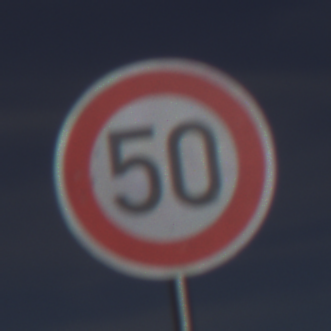
Verkehrszeichen: Geschwindigkeit50
Umgebung: Outdoor, Nature
Tageszeit: MorningAfternoon
Wetter: PartlyCloudy
Licht: Natural
Jahreszeit: NotSpecified
Kontrast: HighContrast